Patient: sex F, age 68
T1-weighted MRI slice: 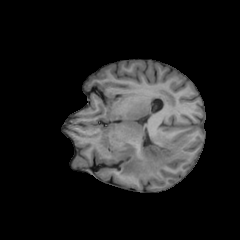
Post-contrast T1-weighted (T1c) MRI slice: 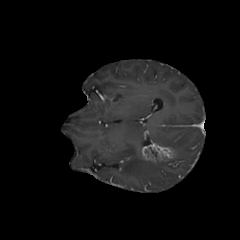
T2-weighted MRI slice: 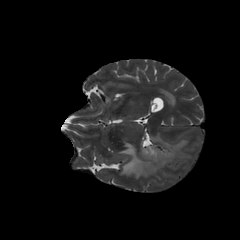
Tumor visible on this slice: yes
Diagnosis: Glioblastoma, IDH-wildtype
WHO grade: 4